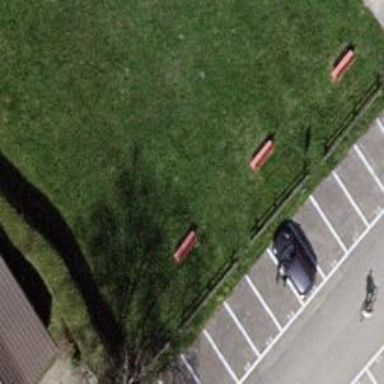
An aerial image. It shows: Red bench.